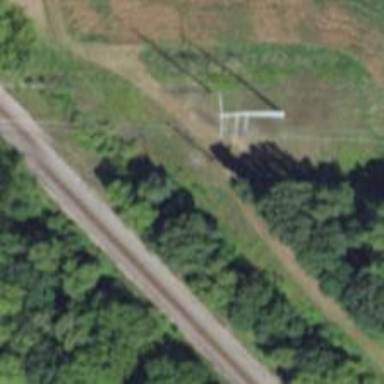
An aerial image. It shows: Power pole.